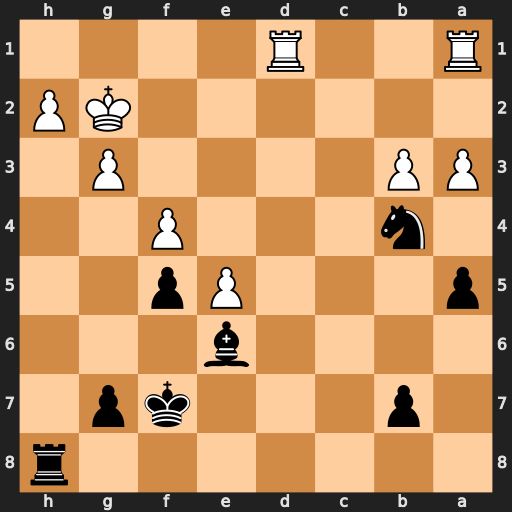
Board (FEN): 7r/1p3kp1/4b3/p3Pp2/1n3P2/PP4P1/6KP/R2R4
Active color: b
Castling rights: -
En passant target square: -
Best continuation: Nc2 Rac1 Ne3+ Kg1 Nxd1